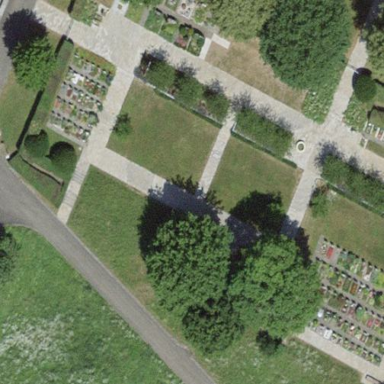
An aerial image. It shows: Graveyard.